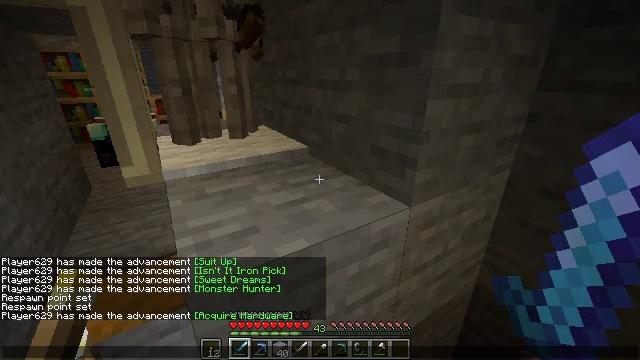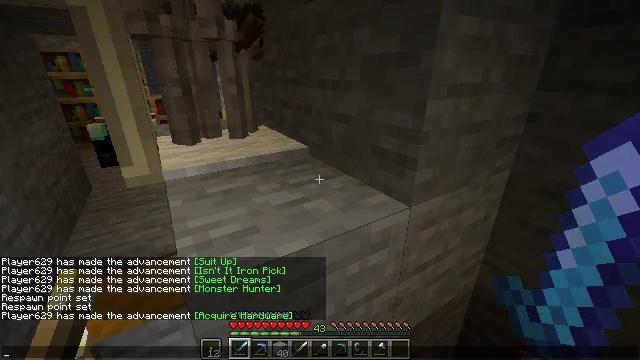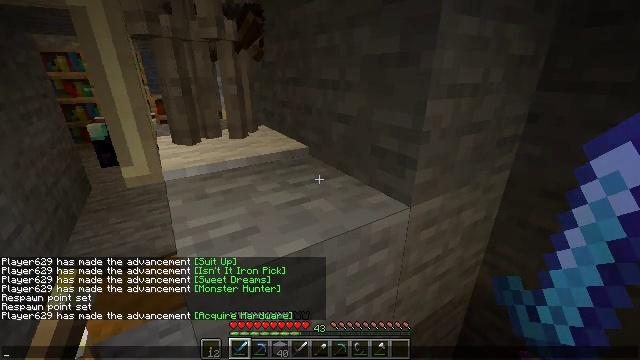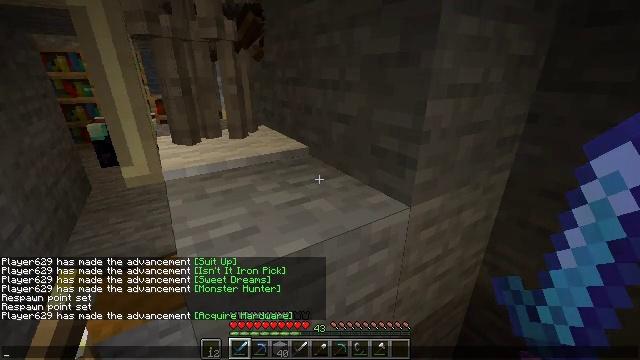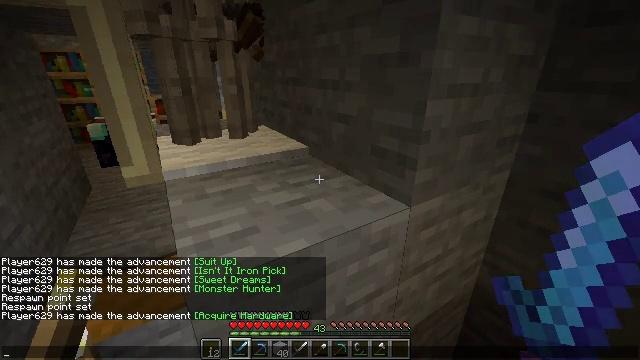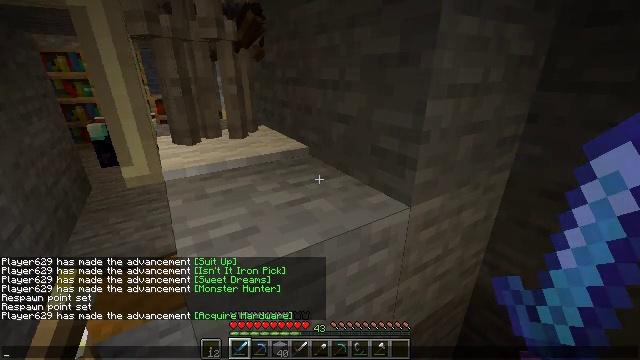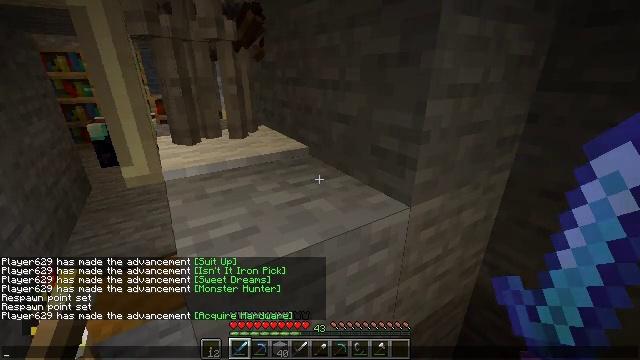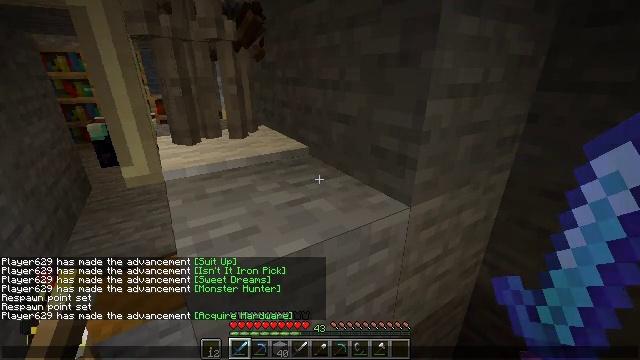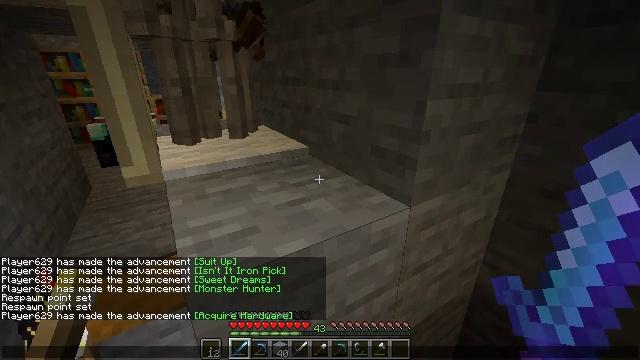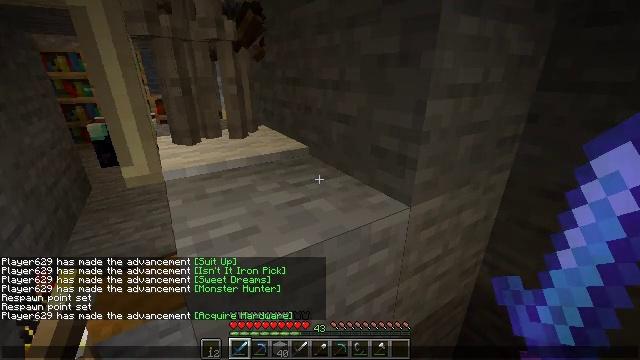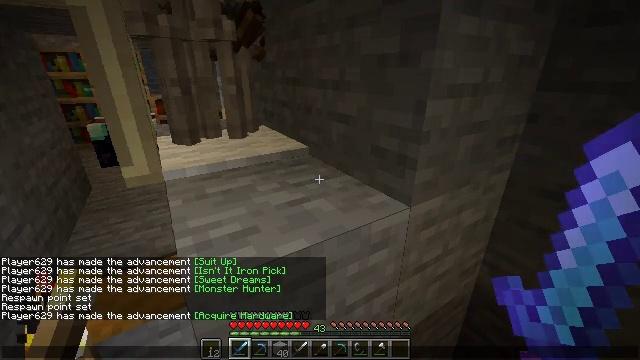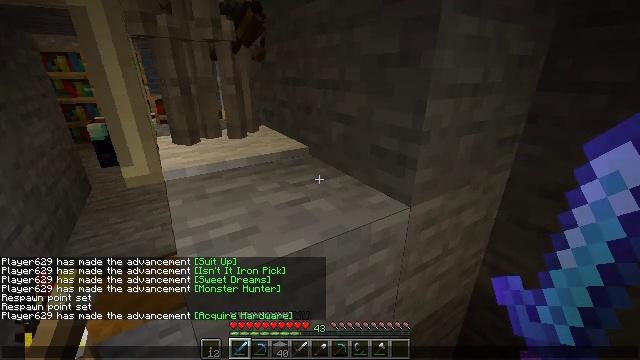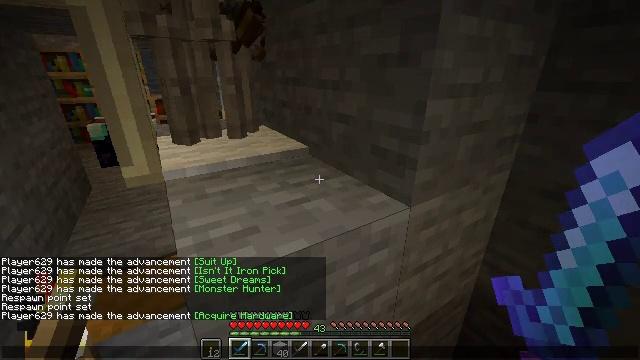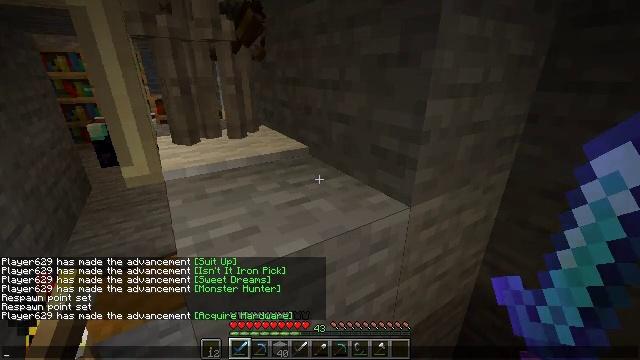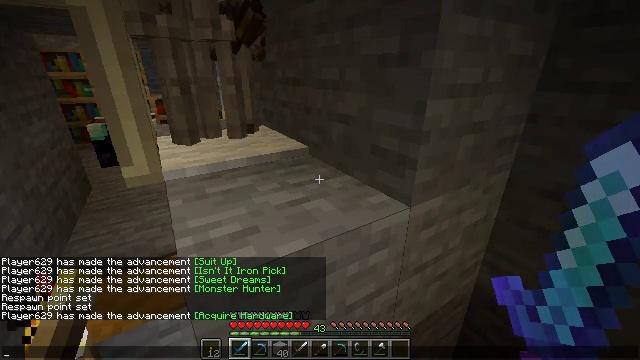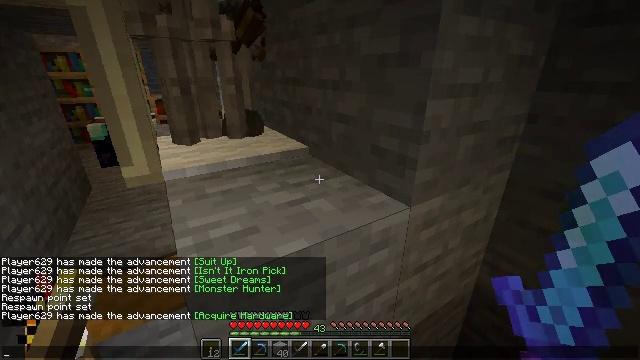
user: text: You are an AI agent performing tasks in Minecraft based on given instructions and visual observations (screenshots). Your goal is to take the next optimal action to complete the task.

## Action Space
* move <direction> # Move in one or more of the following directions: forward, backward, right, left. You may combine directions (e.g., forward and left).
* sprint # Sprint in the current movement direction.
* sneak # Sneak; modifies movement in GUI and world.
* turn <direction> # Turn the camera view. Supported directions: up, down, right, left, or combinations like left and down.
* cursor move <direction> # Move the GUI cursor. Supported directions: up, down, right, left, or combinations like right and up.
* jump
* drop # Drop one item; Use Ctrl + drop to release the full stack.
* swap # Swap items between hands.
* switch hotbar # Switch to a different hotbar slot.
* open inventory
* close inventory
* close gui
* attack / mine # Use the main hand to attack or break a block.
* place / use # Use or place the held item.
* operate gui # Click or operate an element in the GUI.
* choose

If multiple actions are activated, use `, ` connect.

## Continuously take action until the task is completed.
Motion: motion action
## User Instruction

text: Make a stone slab using the crafting table.
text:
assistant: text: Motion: no_op
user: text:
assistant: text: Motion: no_op
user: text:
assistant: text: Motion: no_op
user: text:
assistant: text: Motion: no_op
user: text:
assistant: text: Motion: no_op
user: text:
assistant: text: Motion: no_op
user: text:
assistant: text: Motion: no_op
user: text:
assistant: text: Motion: no_op
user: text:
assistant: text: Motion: no_op
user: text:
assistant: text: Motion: no_op
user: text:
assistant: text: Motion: no_op
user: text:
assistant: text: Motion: no_op
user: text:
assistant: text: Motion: no_op
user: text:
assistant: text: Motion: no_op
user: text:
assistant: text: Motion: no_op
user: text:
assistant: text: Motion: no_op
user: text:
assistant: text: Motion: no_op
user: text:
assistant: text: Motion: no_op
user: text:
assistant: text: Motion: no_op
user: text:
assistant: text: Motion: no_op
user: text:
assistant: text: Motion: no_op
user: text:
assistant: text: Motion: no_op
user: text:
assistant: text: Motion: no_op
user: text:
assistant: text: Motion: no_op
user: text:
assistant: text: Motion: no_op
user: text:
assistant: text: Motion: no_op
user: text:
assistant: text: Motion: no_op
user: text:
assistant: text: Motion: no_op
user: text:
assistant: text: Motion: no_op
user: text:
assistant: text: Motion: no_op